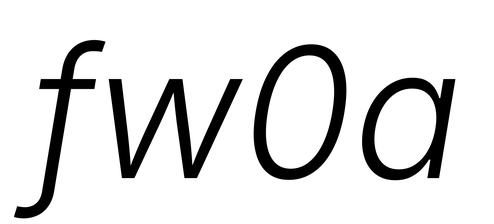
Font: Inter-Italic_Light_Italic